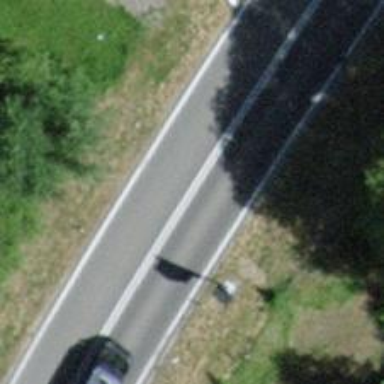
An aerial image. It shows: Asphalt motorway with primary highway classification.